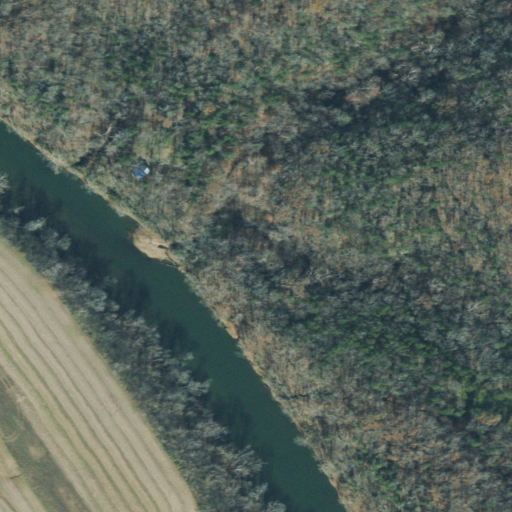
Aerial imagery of valley in Tennessee named Ferry Hill Hollow containing deciduous forest, mixed forest, open water, cultivated crops, grassland, and evergreen forest